七年级 · 画法几何学
如图, 用数字表示的角中, 同位角有 $a$ 对, 内错角有 $b$ 对,

同旁内角有 $c$ 对, 则 $a b-c=$ $\qquad$ .
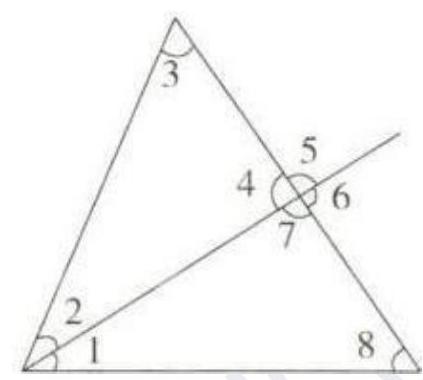
答案: 【答案】 9

【解析】解: 同位角有 $\angle 2$ 与 $\angle 5, \angle 3$ 与 $\angle 7, \angle 4$ 与 $\angle 8, \angle 1$ 与 $\angle 6$, 共 4 对, 故 $a=4$,

内错角有 $\angle 8$ 与 $\angle 6, \angle 3$ 与 $\angle 5, \angle 1$ 与 $\angle 4, \angle 2$ 与 $\angle 7$, 共 4 对, 故 $b=4$,
同旁内角有 $\angle 3$ 与 $\angle 8, \angle 1$ 与 $\angle 8, \angle 7$ 与 $\angle 8, \angle 1$ 与 $\angle 7, \angle 2$ 与 $\angle 3, \angle 2$ 与 $\angle 4, \angle 3$ 与 $\angle 4$, 共 7 对,故 $c=7$,

所以 $a b-c=4 \times 4-7=9$, 故答案为 9